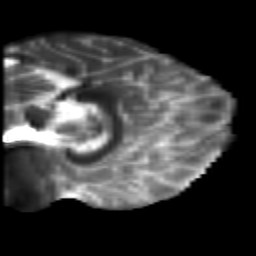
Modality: T2w
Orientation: sagittal
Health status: healthy
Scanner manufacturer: siemens
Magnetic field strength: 3 T
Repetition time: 10 s
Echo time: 0.092 s